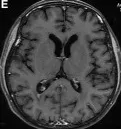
Representative magnetic resonance imaging images of the brain metastatic lesions at different time points. On the first day after finishing the whole course of brain radiotherapy, showing shrinkage of tumors in enhanced T1-weighted MRI.
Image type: radiology (mri)